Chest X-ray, AP view. Patient: 58 years old, sex M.
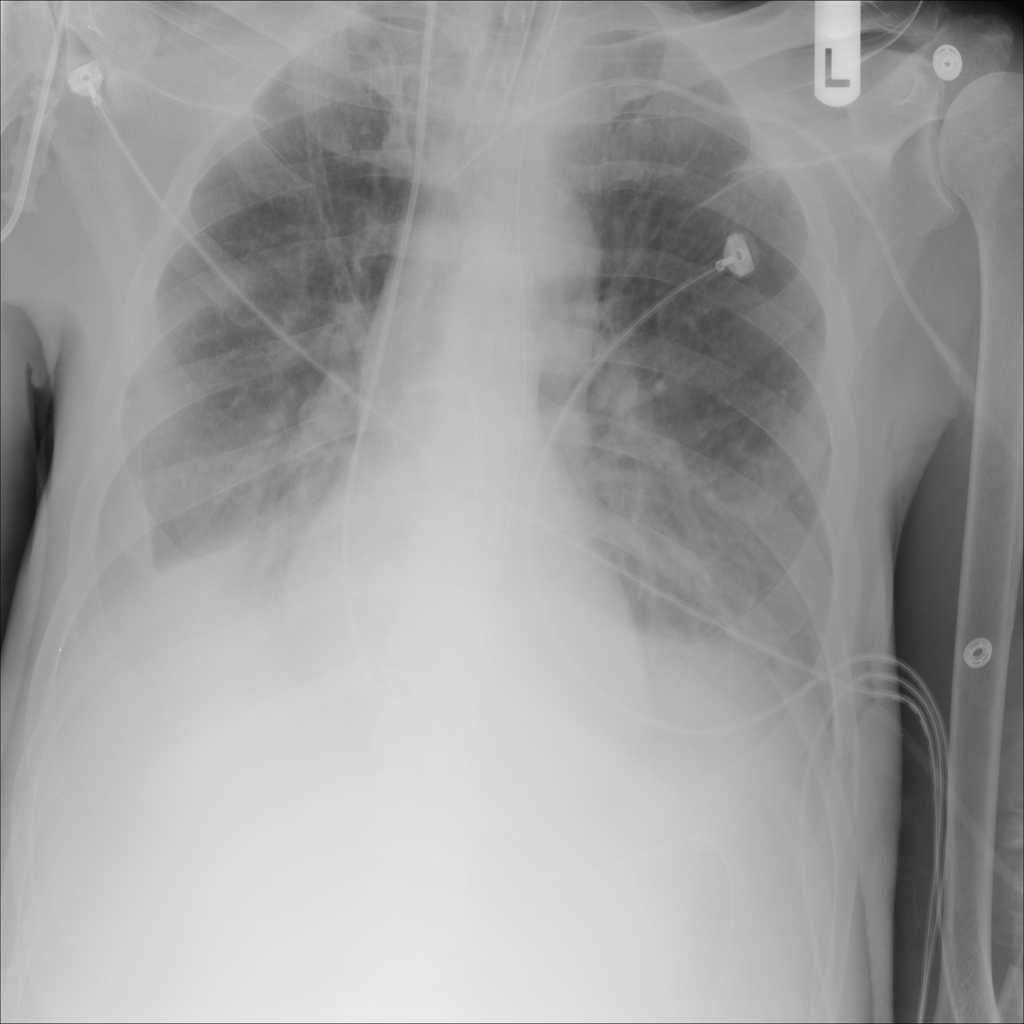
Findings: Atelectasis, Effusion